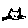
Label: cat